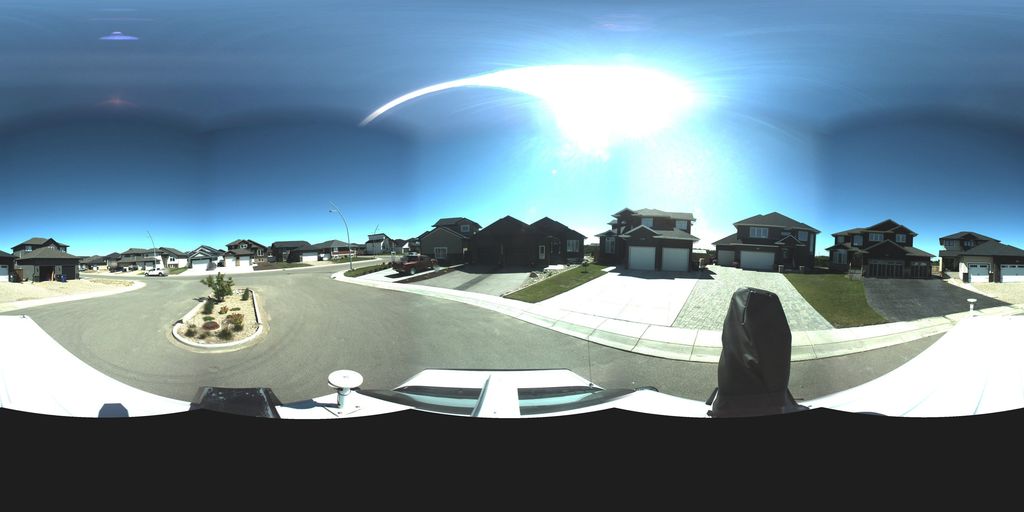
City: saskatoon